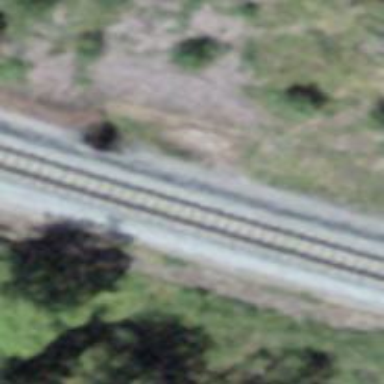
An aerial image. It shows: Narrow-gauge railway with 1 track. The tracks are electrified with contact line.